Question: What I really like about 'data.table' is the ':=' idiom for changing the table by reference, without the need for costly copies. From what I understand, this is one of the aspects which makes 'data.table' so ultrafast compared to other methods.
Now, I started playing around with the 'dplyr' package which seems to be equally performant. But since results still have to be assigned using the '<-' operator, I was expecting a performance drain at this level. However, there seems to be none.
As an example:
'''
library(dplyr)
library(Lahman)
library(microbenchmark)
library(ggplot2)
df <- Batting[ c("yearID", "teamID", "G_batting") ]
mb <- microbenchmark(
dplyr = {
tb <- tbl_df( df )
tb <- tb %.%
group_by( yearID, teamID ) %.%
mutate( G_batting = max(G_batting) )
},
data.table = {
dt <- as.data.table( df )
dt[ , G_batting := max(G_batting), by = list( yearID, teamID ) ]
},
times = 500
)
qplot( data = mb, x = expr, y = time * 1E-6, geom = "boxplot", ylab="time [ms]", xlab = "approach" )
'''

I am just wondering how this is possible? Or is there a conceptual mistake in the way I benchmark? Is my understanding of '<-' wrong?
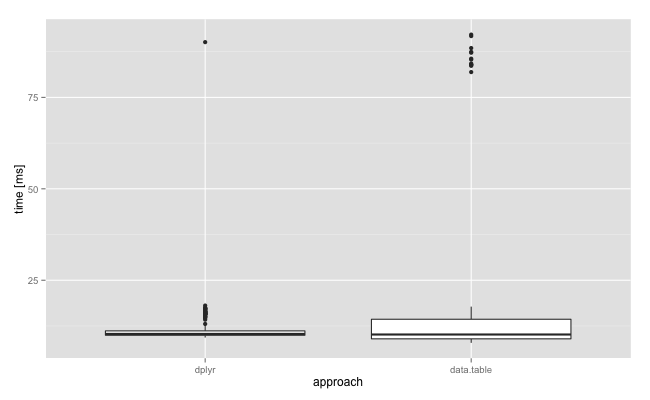
Answer: Nice question. In general, I'd benchmark on a data size that's big enough to fit (almost) entirely in the cache. Have a look <URL> big-data to run tasks that runs in milliseconds. We are planning to benchmark on relatively bigger data in the future.
Additionally if your intent is to find out if 'mutate' is performing a , then all you've to do is to check the 'address' before and after (this can be done using '.Internal(inspect(.))' in base 'R' or using the function 'changes()' in 'dplyr').
---
### On to whether a copy is being made or not:
There are two different things to be checked here. A) creating a new column, and B) modifying an existing column.
A) Creating a new column:
'''
require(dplyr)
require(data.table)
df <- tbl_df(data.frame(x=1:5, y=6:10))
df2 <- mutate(df, z=1L)
changes(df, df2)
# Changed variables:
# old new
# z 0x105ec36d0
'''
It tells you that there are no changes in the addresses of 'x' and 'y', and points out 'z' we just added. What's happening here?
'dplyr' the 'data.frame' and then has added the new column. A as opposed to a just copies the vector of column pointers, not the data itself. Therefore it should be fast. Basically 'df2' is created with 3 columns, where the first two columns are pointing to the 'df' and the 3rd column was just created.
On the other hand, 'data.table' doesn't have to , as it modifies the column by reference (in-place). 'data.table' also (cleverly) over-allocates a list of column vectors that allows for fast adding of (new) columns by reference.
There should not be a huge difference in the time to shallow copy as long as you've too many columns. Here's a small benchmark on 5000 columns with 1e4 rows:
'''
require(data.table) # 1.8.11
require(dplyr) # latest commit from github
dt <- as.data.table(lapply(1:5e3, function(x) sample(1e4)))
ans1 <- sapply(1:1e2, function(x) {
dd <- copy(dt) # so as to create the new column each time
system.time(set(dd, i=NULL, j="V1001", value=1L))['elapsed']
# or equivalently of dd[, V1001 := 1L]
})
df <- tbl_df(as.data.frame(dt))
ans2 <- sapply(1:1e2, function(x) {
system.time(mutate(df, V1001 = 1L))['elapsed']
})
> summary(ans1) # data.table
Min. 1st Qu. Median Mean 3rd Qu. Max.
0.00000 0.00000 0.00100 0.00061 0.00100 0.00100
> summary(ans2) # dplyr
Min. 1st Qu. Median Mean 3rd Qu. Max.
0.03800 0.03900 0.03900 0.04178 0.04100 0.07900
'''
You can see the difference in the "mean time" here (0.00061 vs 0.04178)..
B) Modify an existing column:
'''
df2 <- mutate(df, y=1L)
changes(df, df2)
# Changed variables:
# old new
# y 0x105e5a850 0x105e590e0
'''
It tells you that 'y' has been changed - a 'y' has been made. It had to create a new memory location to change the values of 'y', because it was pointing to the same location as that of 'df''s 'y' before.
However, since 'data.table' modifies in place there'll be no copy made in case of (B). It'll modify 'df' in place. So you should see a performance difference if you are modifying columns.
> This is one of the fundamental differences in the philosophies between the two packages. 'dplyr' doesn't like modifying in-place and therefore trades-off by copying when modifying existing columns.
And because of this, it wouldn't be possible to change values of certain rows of a particular column of a data.frame without a deep-copy. That is:
'''
DT[x >= 5L, y := 1L] # y is an existing column
'''
This can't be done without an entire copy of the data.frame using base 'R' and 'dplyr', to my knowledge.
---
Also, consider a 2 column dataset of size 20GB (two columns each 10GB) on a machine with 32GB RAM. The 'data.table' philosophy is to provide a way to change a subset of those 10GB columns by reference, without copying even a single column once. A copy of one column would need an extra 10GB and may fail with out-out-memory, let alone be fast or not. This concept (':=') is analogous to UPDATE in SQL.